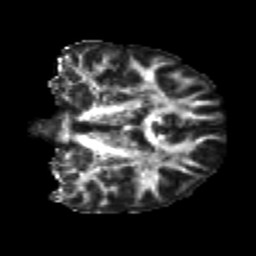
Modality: FA
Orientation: coronal
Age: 21
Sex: male
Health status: healthy
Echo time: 0.074 s